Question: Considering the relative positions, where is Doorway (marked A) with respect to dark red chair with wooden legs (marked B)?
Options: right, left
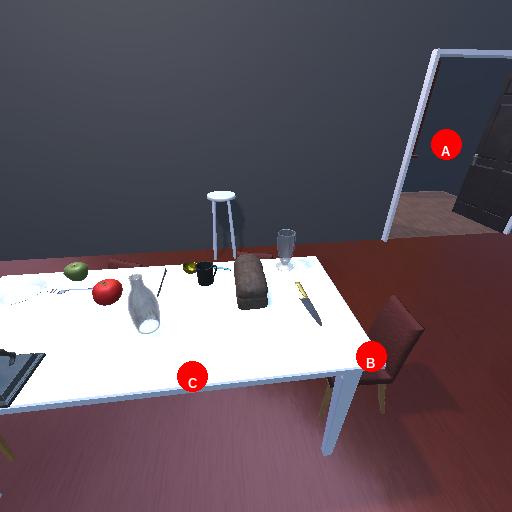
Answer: right